Question: I downloaded this sample: <URL>
If I start the sample app everything is working fine.
I made my own app and copied most of the code into it. There is a method called adjustAnchorPointForGestureRecognizer: But in this method there is a error but only in my app (see screenshot): "Property anchorPoint cannot be found in forwar class object CALayer". I am wondering how I can solve this issue, I don't know what I did wrong. It is exactly the same code from the sample. Anyone can help? Thanks!

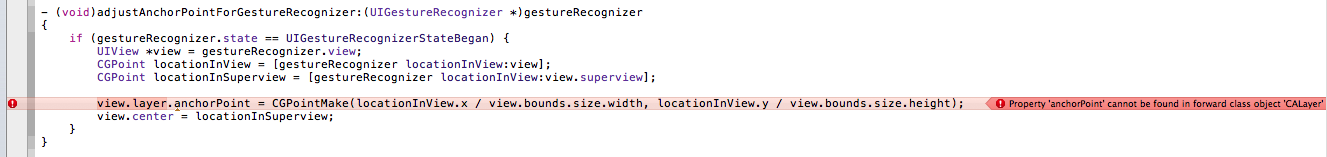
Answer: Did you import the framework into your project? Maybe that's why it can find the 'CALayer' class
This error is thrown by XCode when it can't find a definition for 'CALayer'. You should add the framework to your project and add '#import <QuartzCore/QuartzCore.h>' to wherever you are using the class